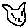
Label: cat